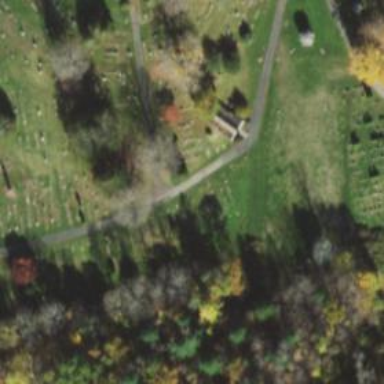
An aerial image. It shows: Road designated as Cemetery Road.